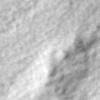
Label: no_change